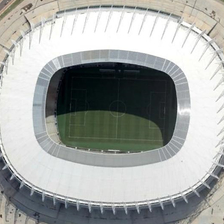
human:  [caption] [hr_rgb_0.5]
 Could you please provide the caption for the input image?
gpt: a football field is in a ring runway shaped white stadium .

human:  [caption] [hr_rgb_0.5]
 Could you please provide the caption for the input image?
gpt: a football field is in a ring runway shaped white stadium .

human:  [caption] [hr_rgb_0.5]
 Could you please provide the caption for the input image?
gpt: a football field is in a ring runway shaped white stadium .

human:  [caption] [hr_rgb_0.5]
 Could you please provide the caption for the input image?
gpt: a football field is in a ring runway shaped white stadium .

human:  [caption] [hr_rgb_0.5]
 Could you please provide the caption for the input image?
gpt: a football field is in a ring runway shaped white stadium .